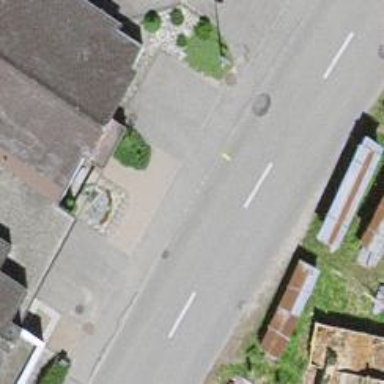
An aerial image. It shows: Bus stop along the road.